Interaction volume radius: 5 \u00c5
Interaction volume height: 15 \u00c5
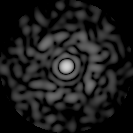
Disorder parameter: 0.8127